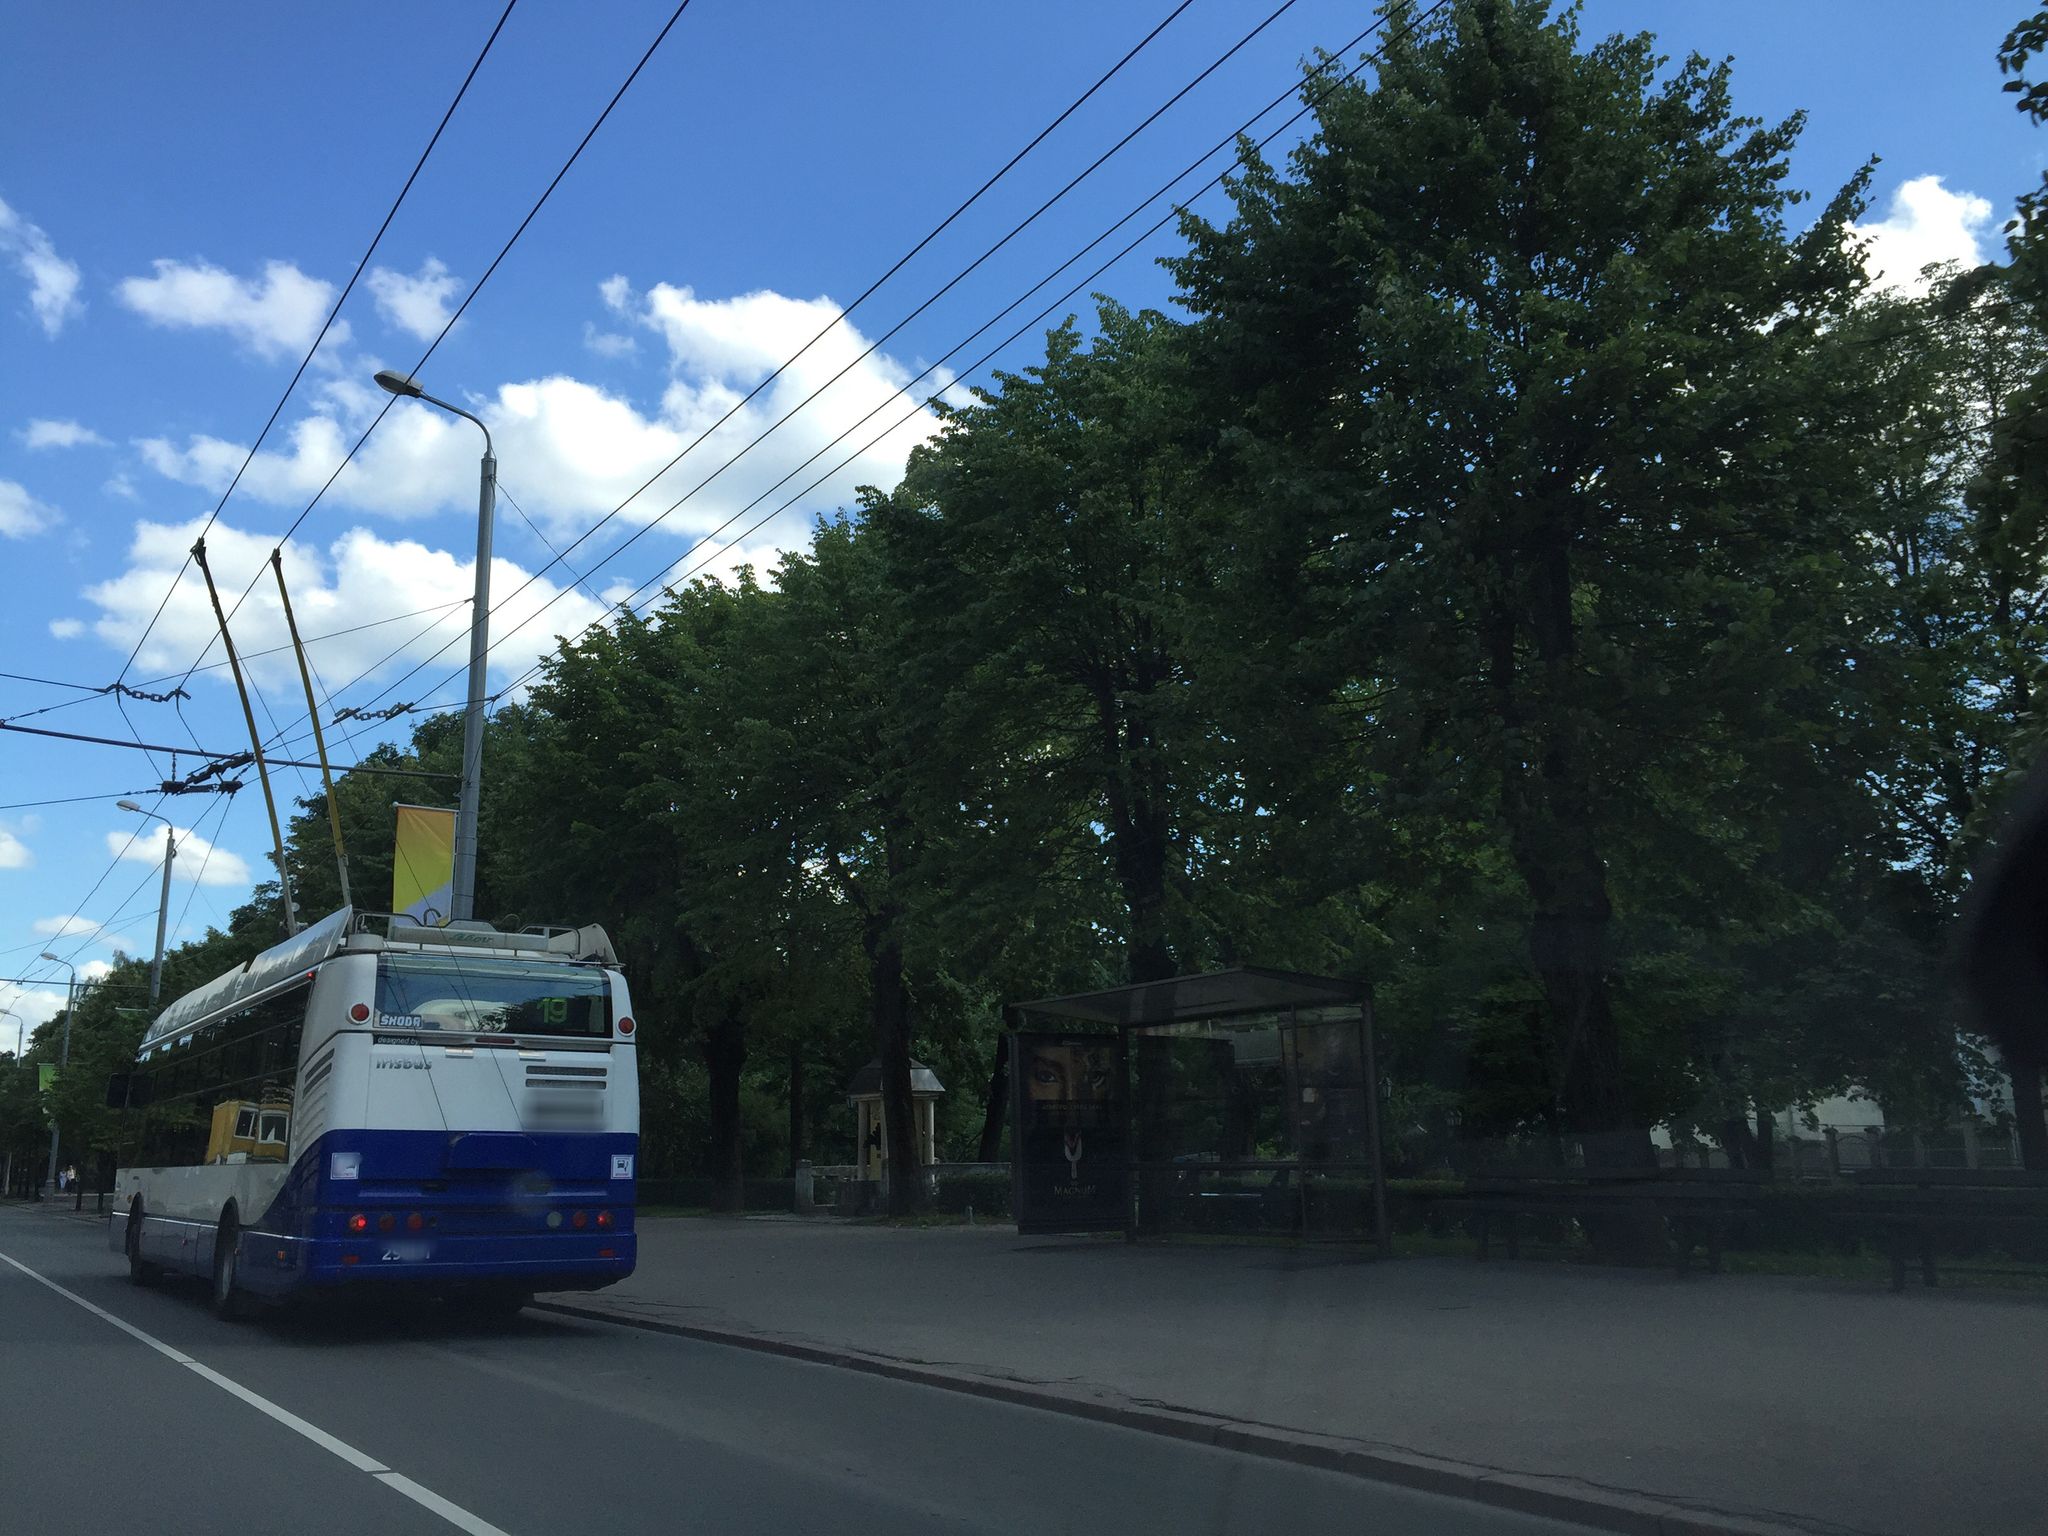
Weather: clear
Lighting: day
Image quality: good
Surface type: driving surface
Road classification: primary
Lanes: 3
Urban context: urban centre
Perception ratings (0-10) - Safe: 2.95, Lively: 2.63, Beautiful: 4.29, Boring: 6.7, Depressing: 4.33, Wealthy: 3.92